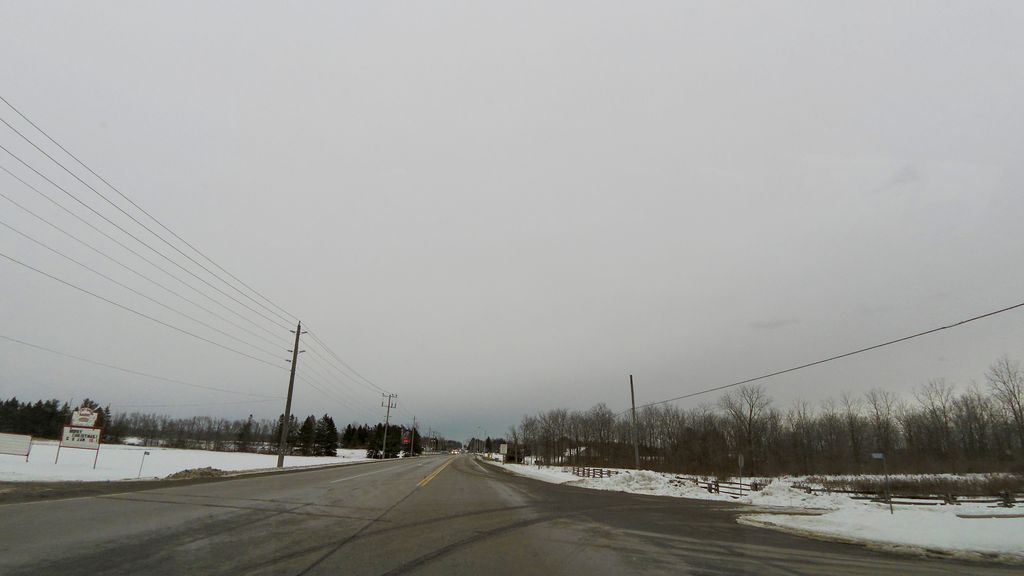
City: hamilton